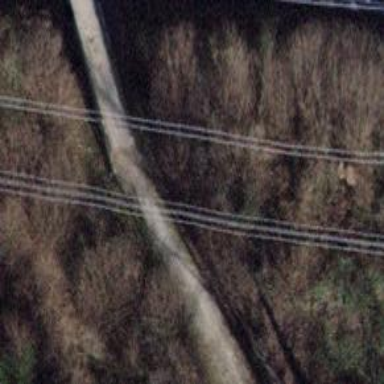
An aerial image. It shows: Path on bridge.